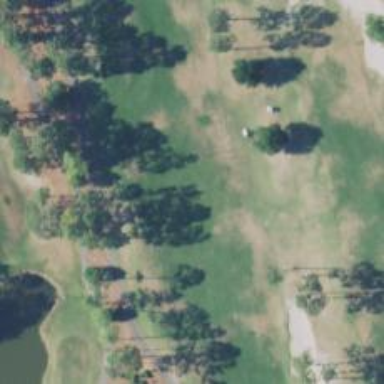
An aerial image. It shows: View of golf hole.